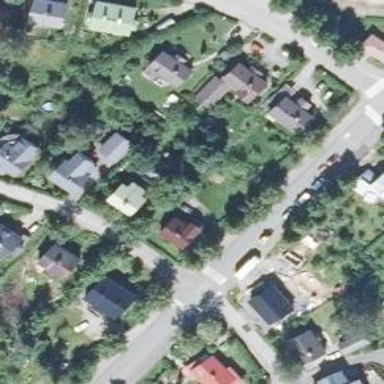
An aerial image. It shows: Residential area.